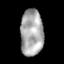
Tissue: skin
Cell type: T cells
Senescence score: 0.7701
Nuclear area (px): 1041
Mean DAPI intensity: 168.939